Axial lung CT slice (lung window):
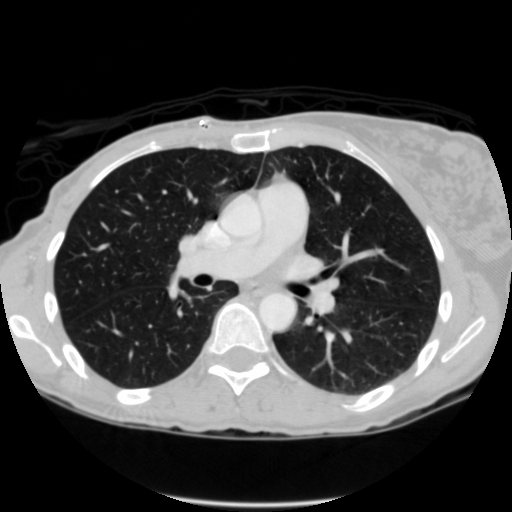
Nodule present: no